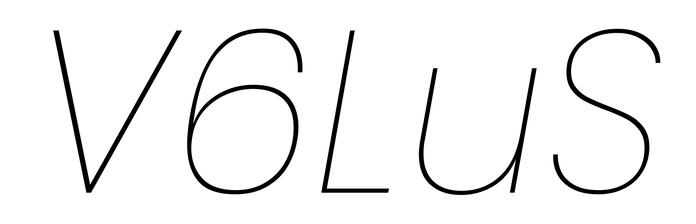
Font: Poppins-ThinItalic